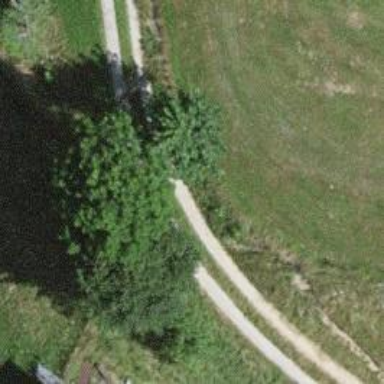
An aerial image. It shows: Unpaved track with grade2 tracktype.